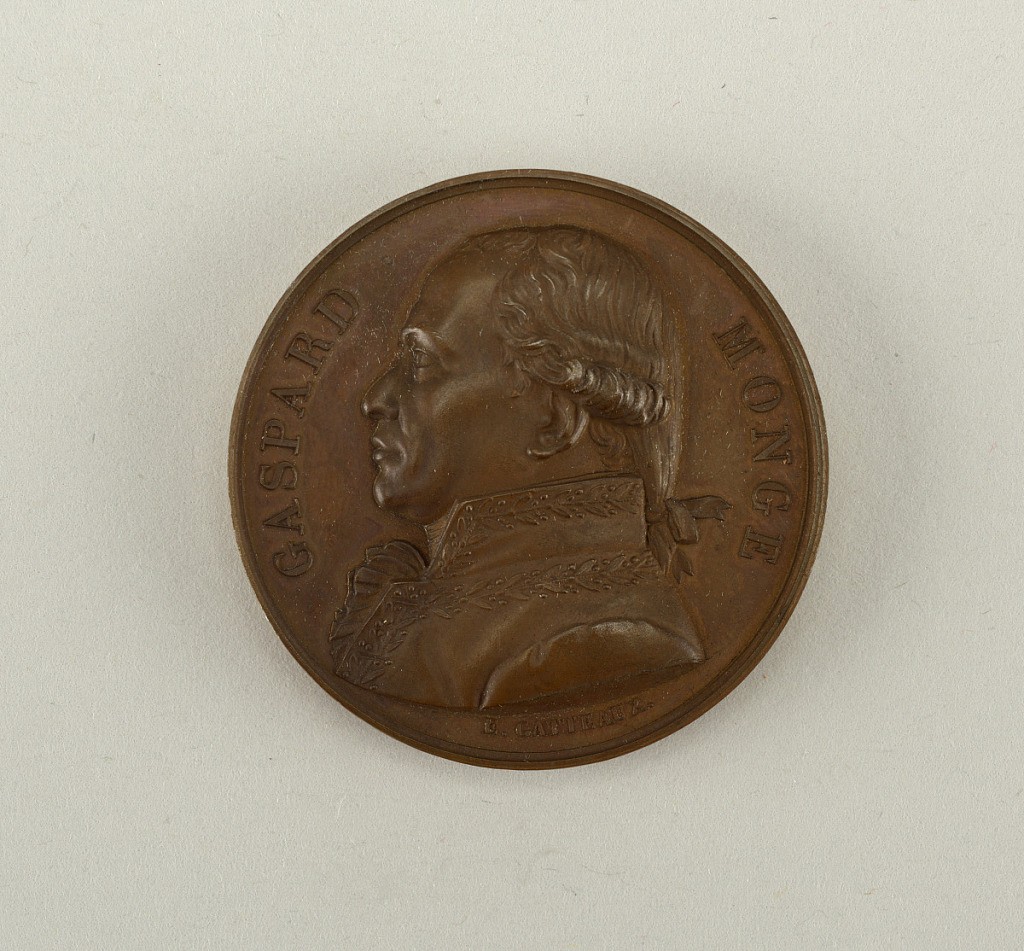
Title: Galerie métallique des grands hommes français (Great Men of France)
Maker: Jacques-Édouard Gatteaux, French, 1788 - 1881
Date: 1822
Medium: Cast bronze
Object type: Medal
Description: Bust of Gaspard Monge, Comte de Péluse (1746 - 1818), to the left.